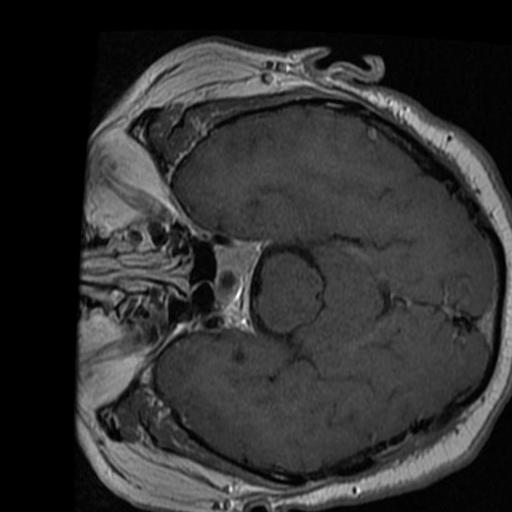
Label: brain_tumor